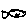
Label: fish